Question:
The pink line is what I'd like to add, to emphazise a certain percentage value. Is it possible with jqplot and how would this be achieved?
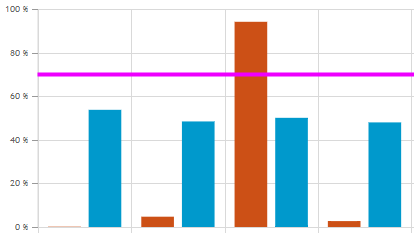
Answer: You should use 'canvasOverlay' for jqplot to draw custom lines or other objects on your graph.
Please follow the link and here you can learn about how to use canvasOverlay.
<URL>